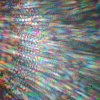
Label: sunburn